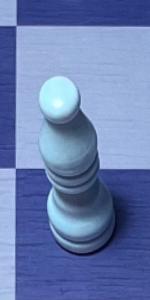
Label: Bishop_White